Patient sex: M
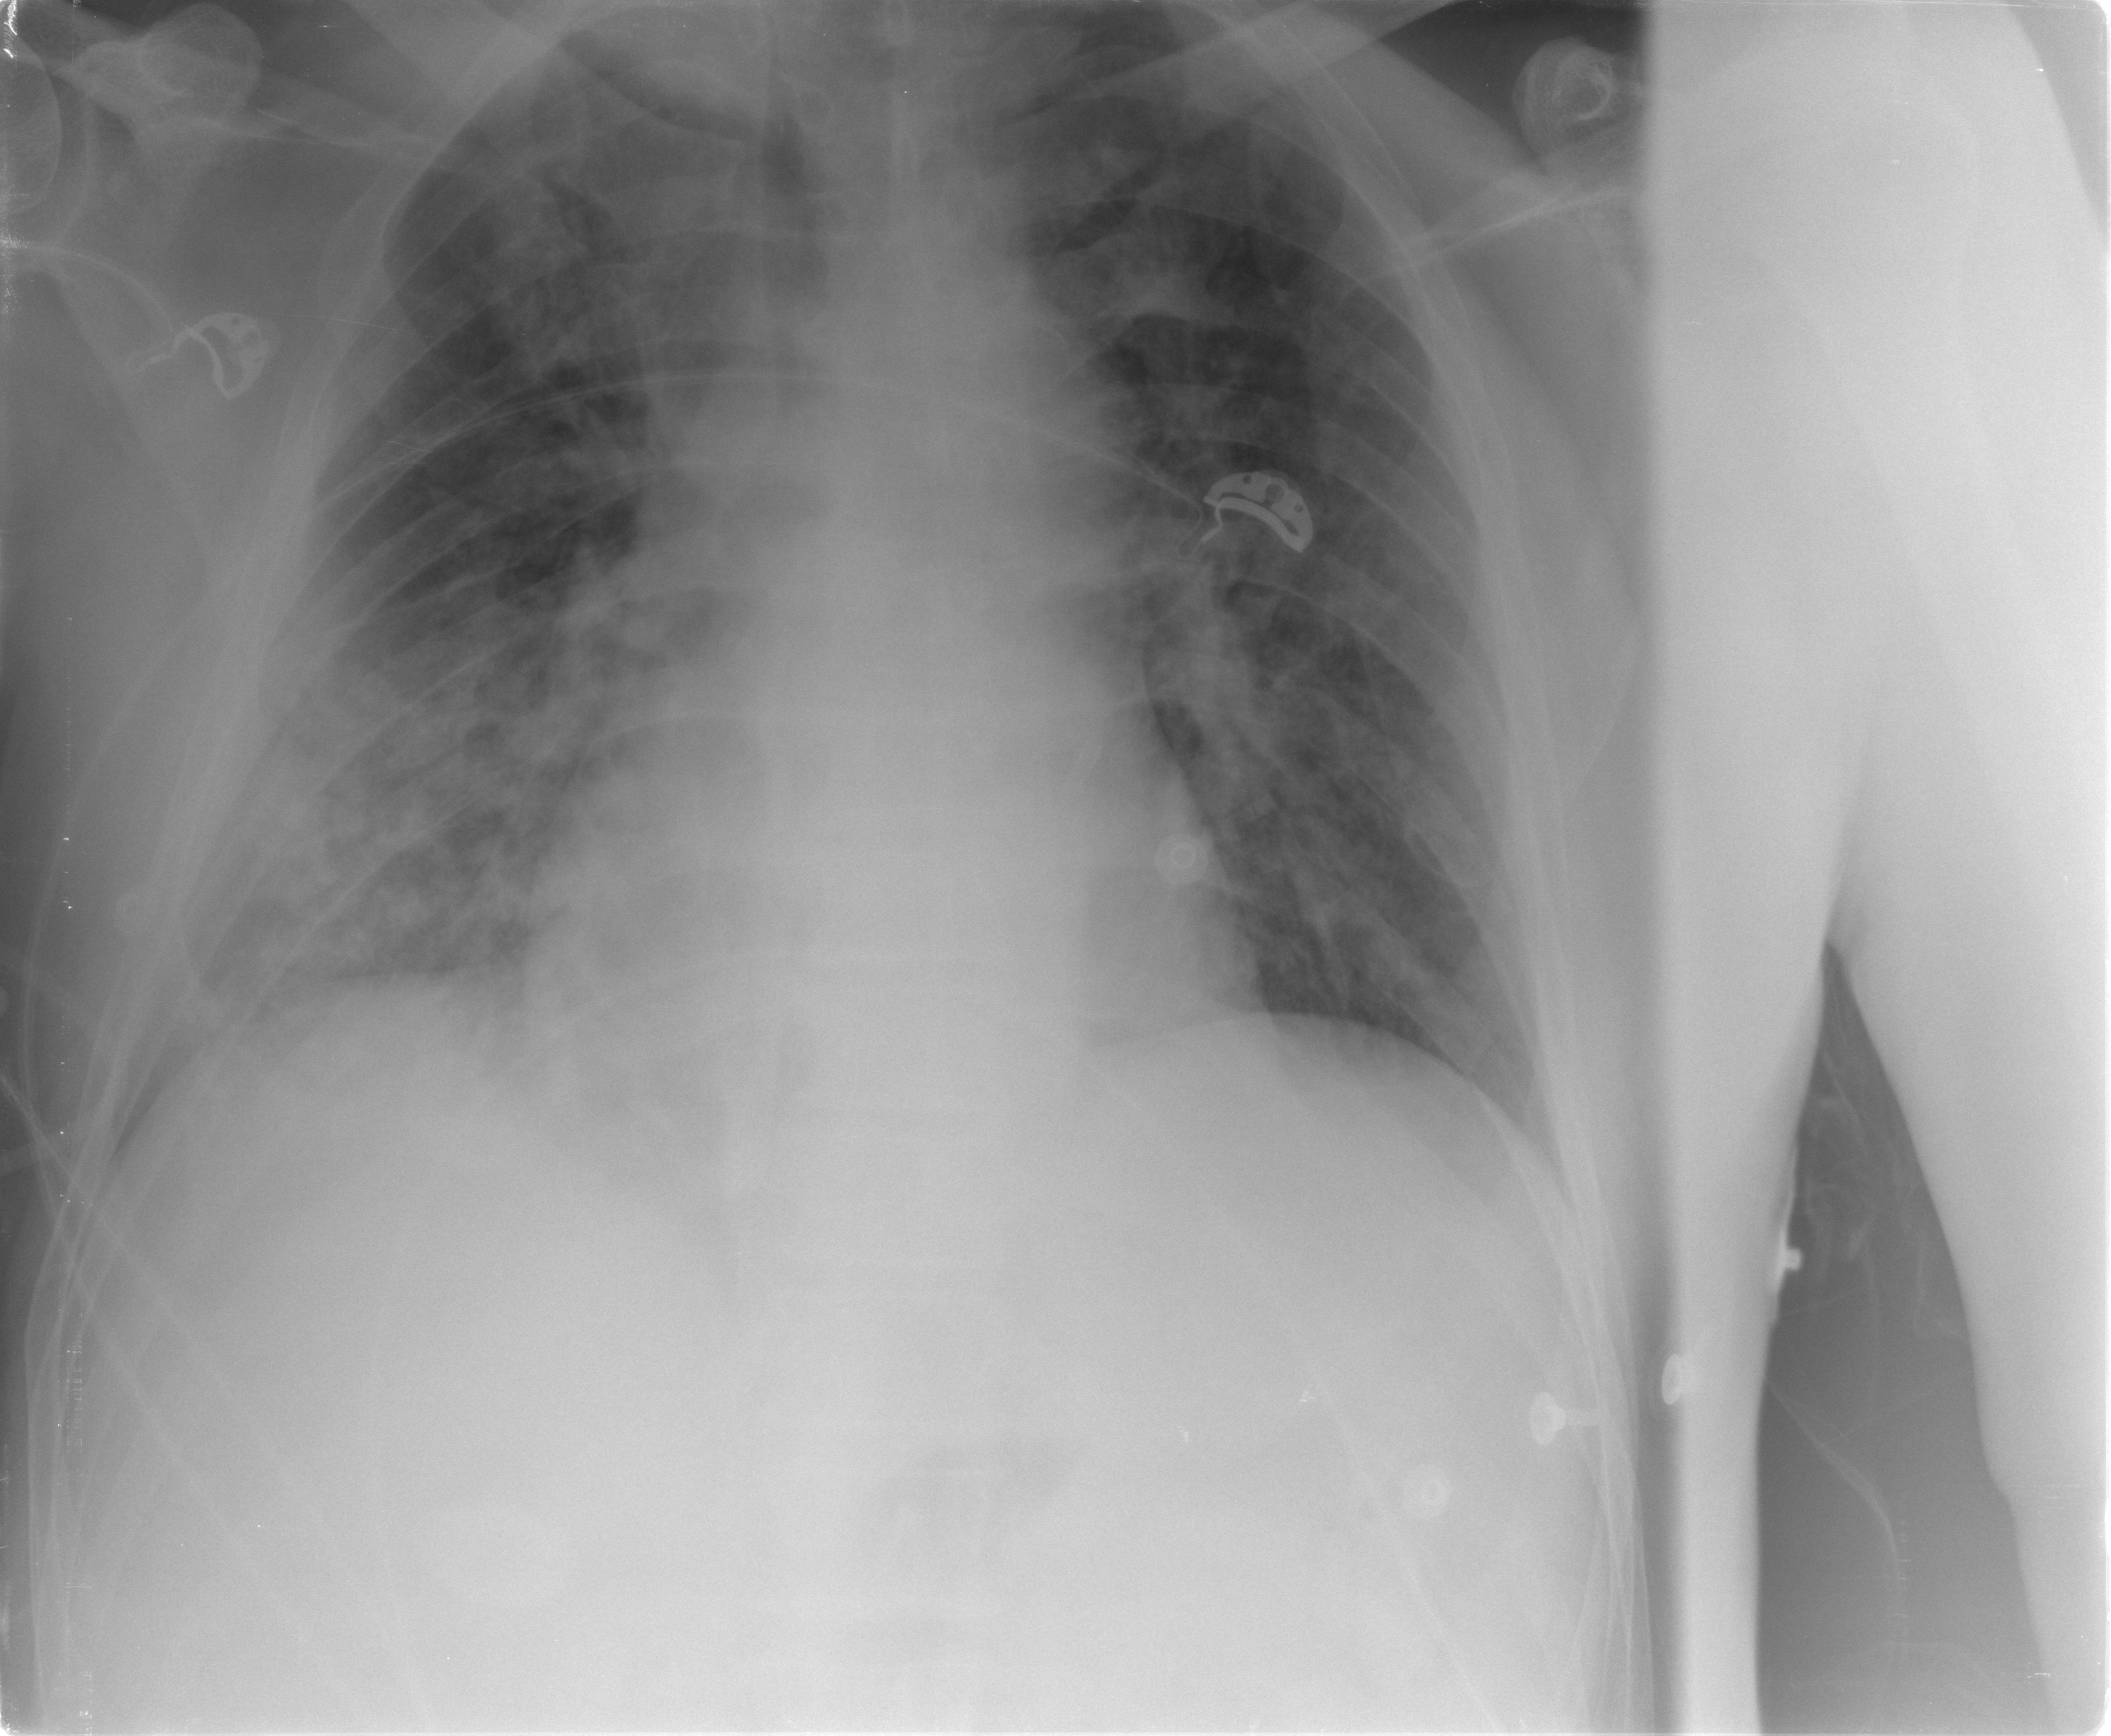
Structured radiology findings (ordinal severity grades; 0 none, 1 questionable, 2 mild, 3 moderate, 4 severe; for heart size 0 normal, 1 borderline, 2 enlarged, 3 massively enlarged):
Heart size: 0
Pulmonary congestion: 3
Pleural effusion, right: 0
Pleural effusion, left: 0
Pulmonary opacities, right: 3
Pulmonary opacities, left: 2
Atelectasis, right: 2
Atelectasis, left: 0